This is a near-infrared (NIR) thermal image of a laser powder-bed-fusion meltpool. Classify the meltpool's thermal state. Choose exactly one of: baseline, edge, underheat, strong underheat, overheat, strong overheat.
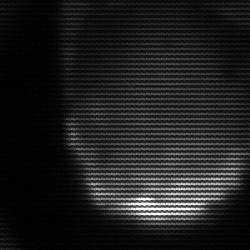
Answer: edge